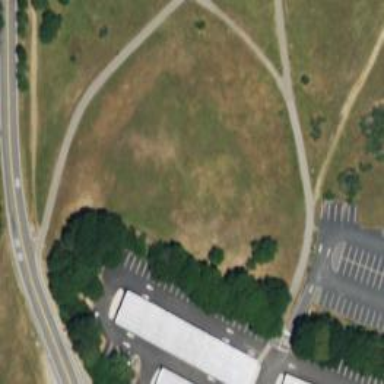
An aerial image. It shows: Disc golf basket.